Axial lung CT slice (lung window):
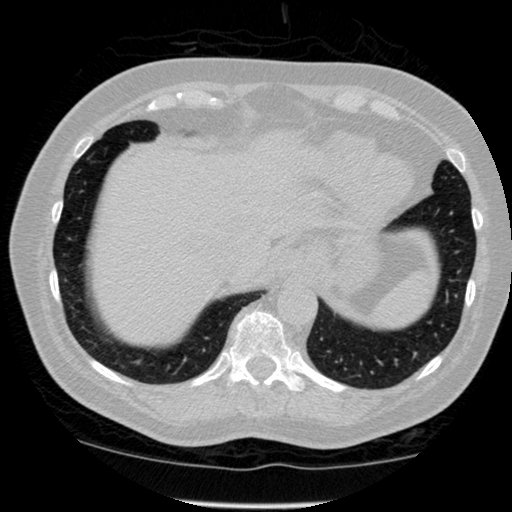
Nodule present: no